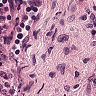
Metastatic tissue present: no